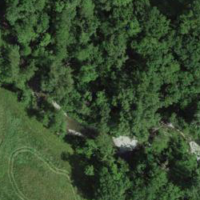
EUNIS habitat code: 52
Species observed at this site:
Lathraea squamaria